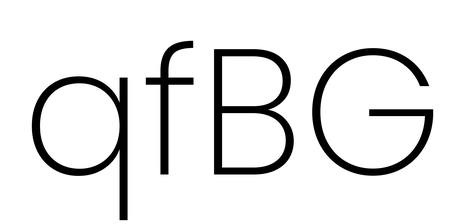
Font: Poppins-ExtraLight